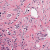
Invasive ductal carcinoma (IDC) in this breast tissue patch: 0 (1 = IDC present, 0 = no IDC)